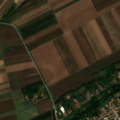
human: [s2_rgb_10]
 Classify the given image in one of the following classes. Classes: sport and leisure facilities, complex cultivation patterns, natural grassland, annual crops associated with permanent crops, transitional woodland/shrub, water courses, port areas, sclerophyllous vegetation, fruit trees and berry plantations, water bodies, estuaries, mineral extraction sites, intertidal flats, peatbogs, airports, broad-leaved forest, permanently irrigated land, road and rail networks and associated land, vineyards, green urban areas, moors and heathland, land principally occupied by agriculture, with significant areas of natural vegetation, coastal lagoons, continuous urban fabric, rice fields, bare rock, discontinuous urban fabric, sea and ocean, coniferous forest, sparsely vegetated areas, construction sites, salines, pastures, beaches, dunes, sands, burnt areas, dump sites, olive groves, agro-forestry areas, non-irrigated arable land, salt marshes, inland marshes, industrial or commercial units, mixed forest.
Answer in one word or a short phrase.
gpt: discontinuous urban fabric, non-irrigated arable land